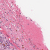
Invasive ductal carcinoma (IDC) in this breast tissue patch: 0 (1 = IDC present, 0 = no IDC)